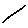
Label: line